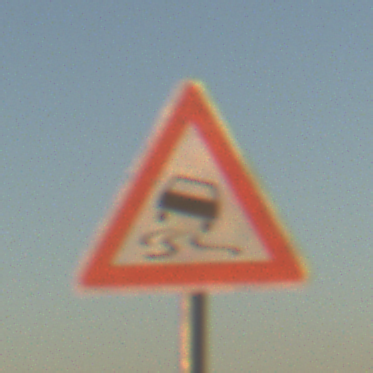
Verkehrszeichen: SchleuderOderRutschgefahr
Umgebung: Outdoor, Nature
Tageszeit: SunriseSunset
Wetter: Clear
Licht: Natural
Jahreszeit: NotSpecified
Kontrast: HighContrast